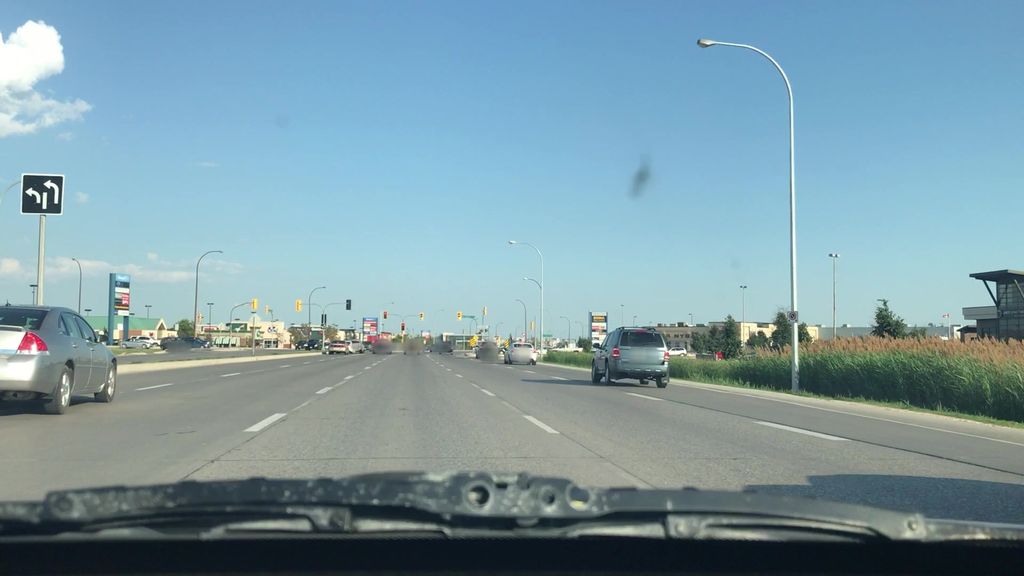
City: winnipeg